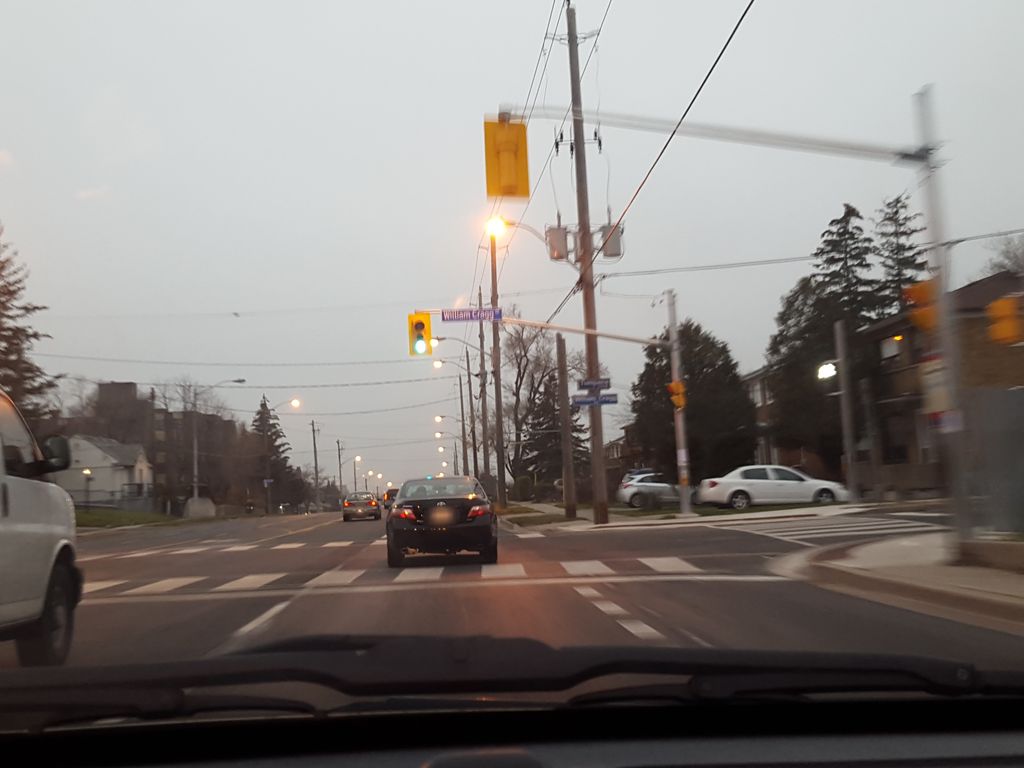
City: toronto